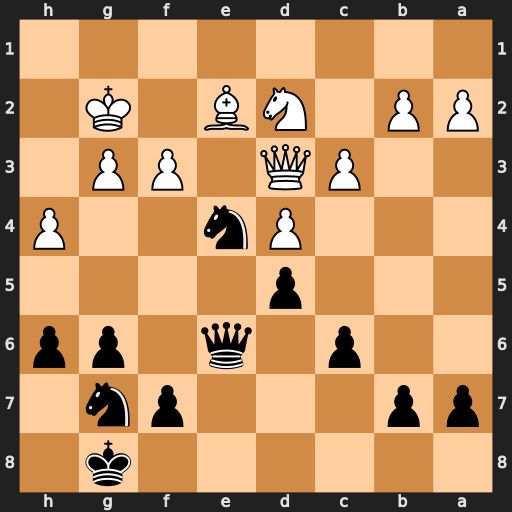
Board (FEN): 6k1/pp3pn1/2p1q1pp/3p4/3Pn2P/2PQ1PP1/PP1NB1K1/8
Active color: b
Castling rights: -
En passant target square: -
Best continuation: Nxg3 Kxg3 Nh5+ Kf2 Nf4